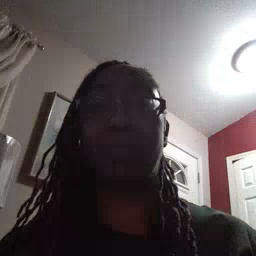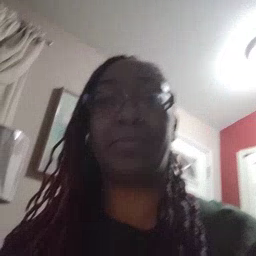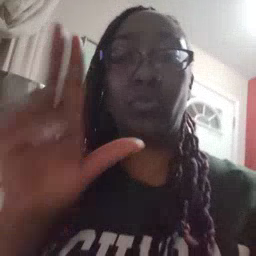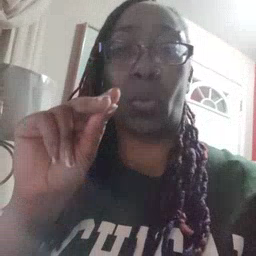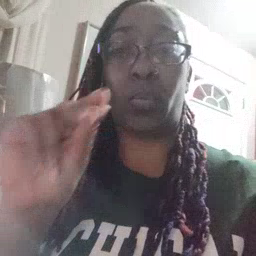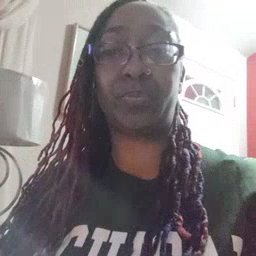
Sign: no